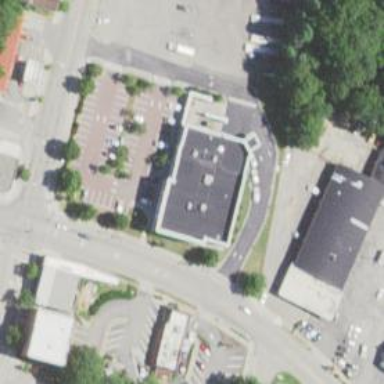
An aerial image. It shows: Pharmacy providing healthcare services.